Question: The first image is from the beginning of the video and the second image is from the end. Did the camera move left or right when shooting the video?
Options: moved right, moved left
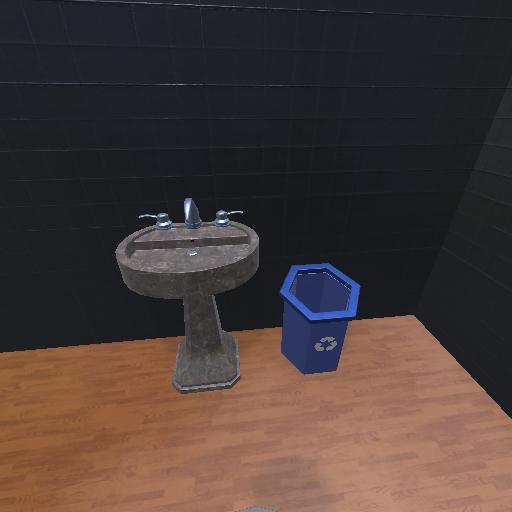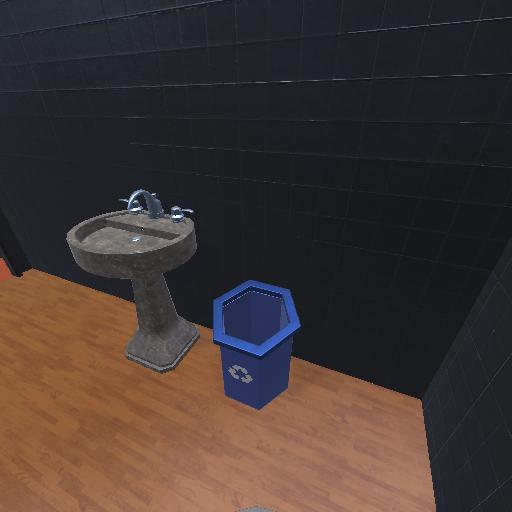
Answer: moved right